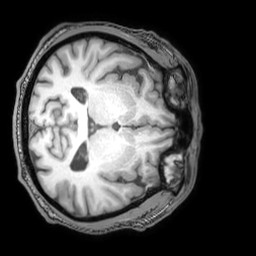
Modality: T1w
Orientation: axial
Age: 45
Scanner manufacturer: philips
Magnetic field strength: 3 T
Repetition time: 0.007 s
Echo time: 0.003501 s